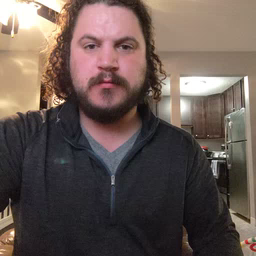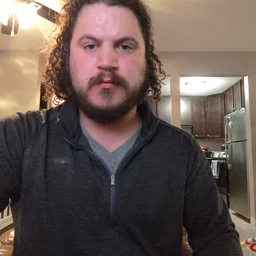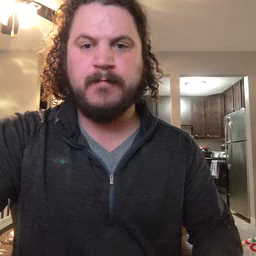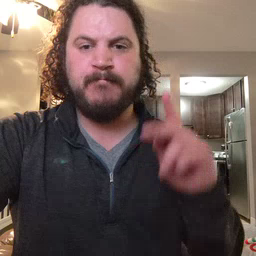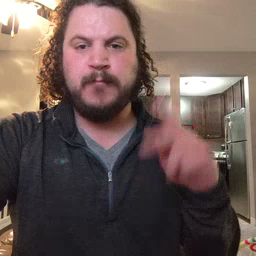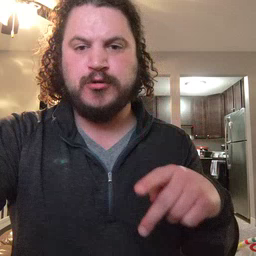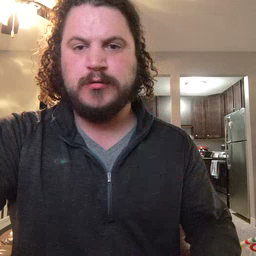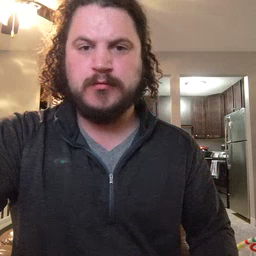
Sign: person